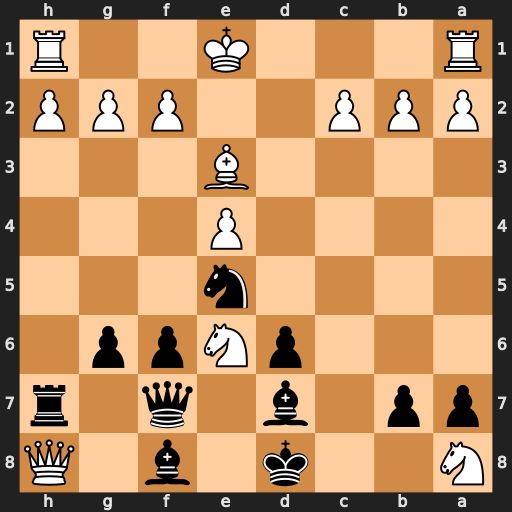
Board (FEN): N2k1b1Q/pp1b1q1r/3pNpp1/4n3/4P3/4B3/PPP2PPP/R3K2R
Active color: b
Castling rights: KQ
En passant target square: -
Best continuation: Bxe6 Qxh7 Qxh7